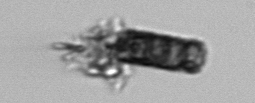
Label: Paralia_sulcata